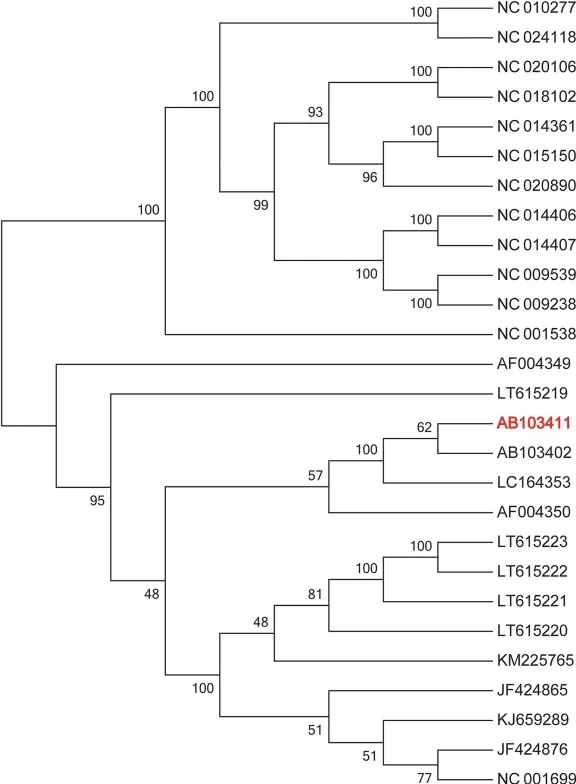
Maximum likelihood phylogenetic tree of Human polyomavirus. Human polyomavirus 2 AB103411 (in red) was the most similar strain in the cerebrospinal fluid of the patient.
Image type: chart (chart)